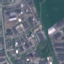
Land use / land cover class: Industrial